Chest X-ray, AP view. Patient: 38 years old, sex F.
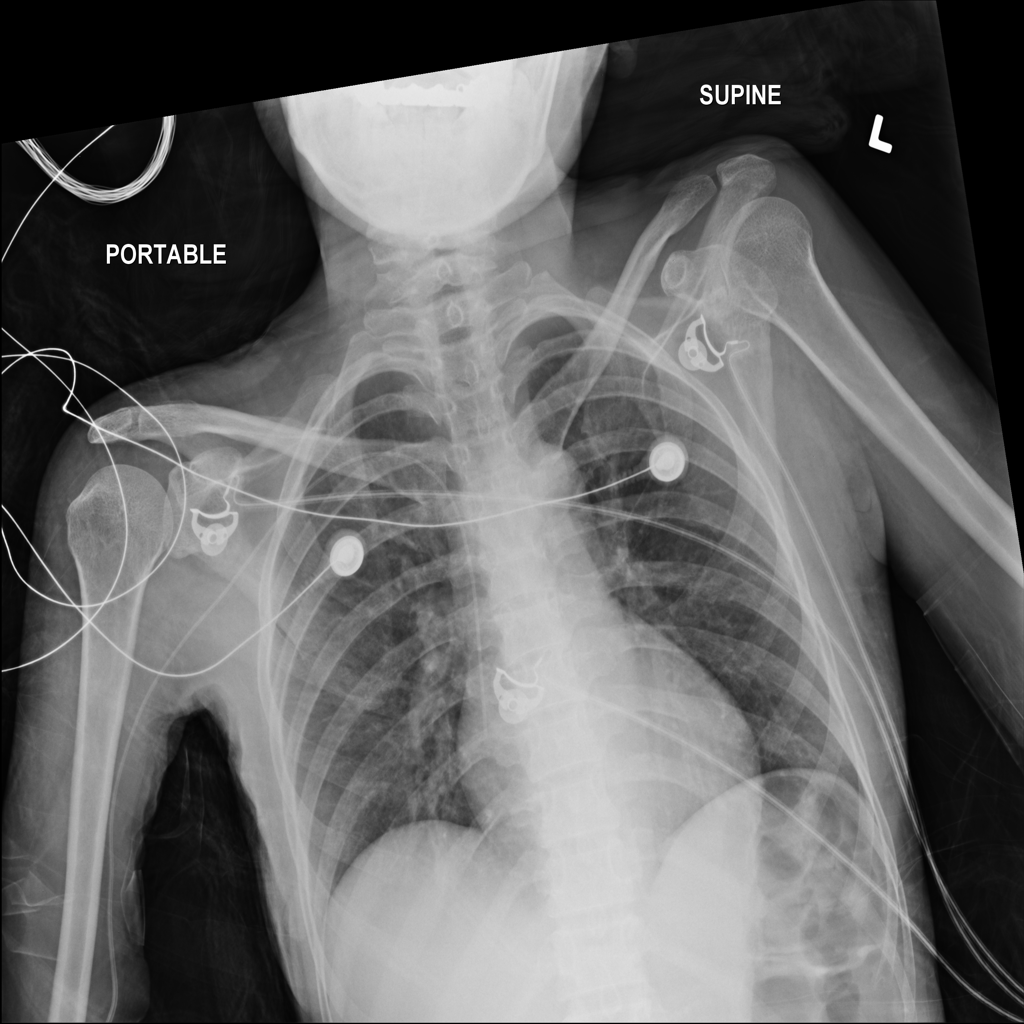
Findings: No Finding